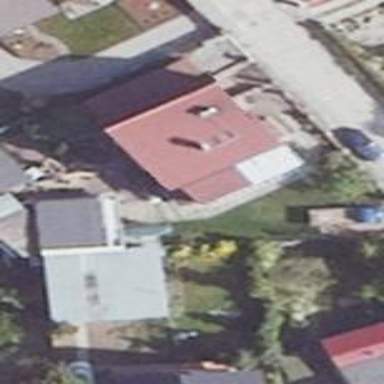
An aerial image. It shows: Residential building.